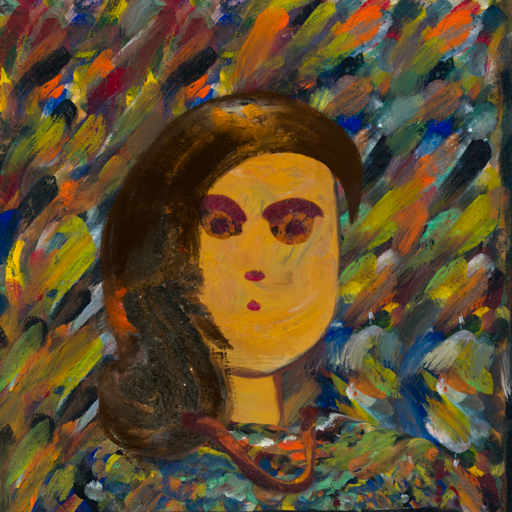
Background: An_Impression, Head And Neck Front: After_Raid, Face Front: Doll, Bust: An_Impression, Hair Front: Gypsy_Queen, Head Accessory: Blank, Second Necklace: Comrade, Necklace: Blank, Baby: Blank